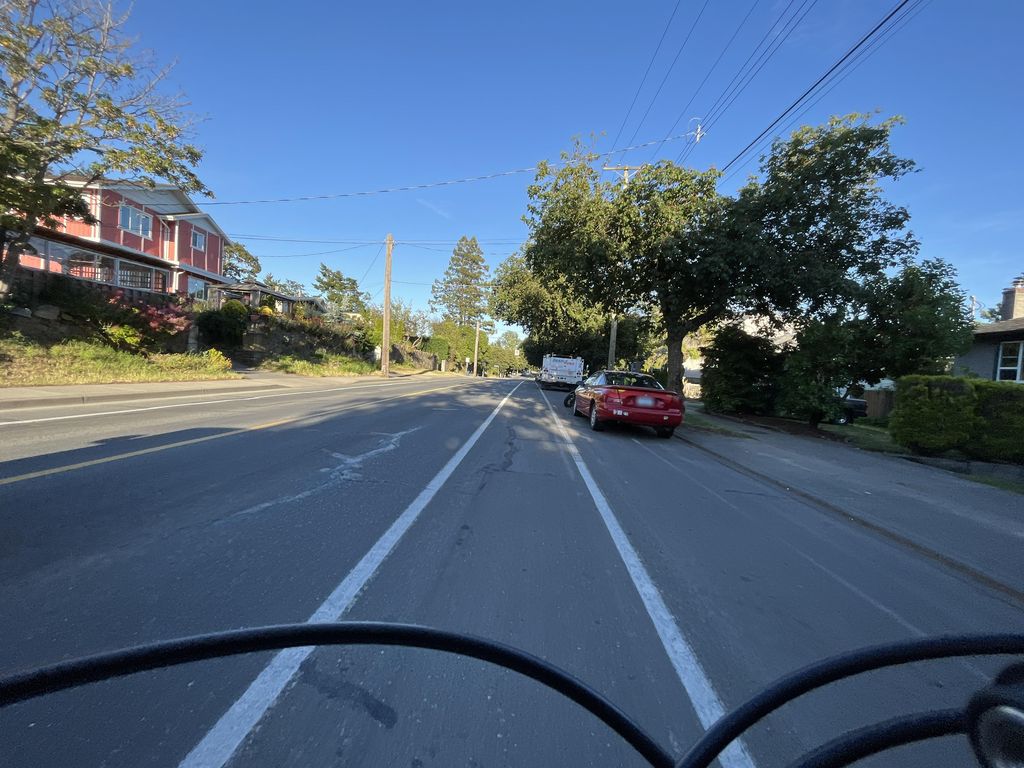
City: victoria